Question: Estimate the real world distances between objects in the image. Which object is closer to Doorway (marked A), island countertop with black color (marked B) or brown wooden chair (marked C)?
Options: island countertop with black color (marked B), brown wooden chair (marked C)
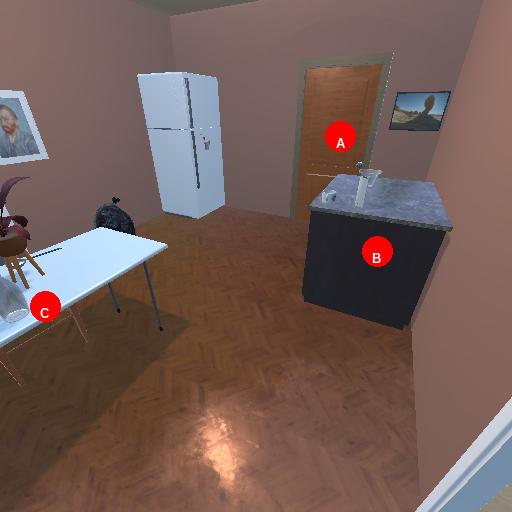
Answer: island countertop with black color (marked B)